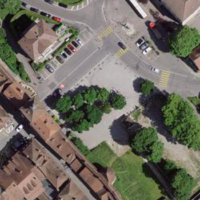
EUNIS habitat code: 55
Species observed at this site:
Chelidonium majus
Veronica persica